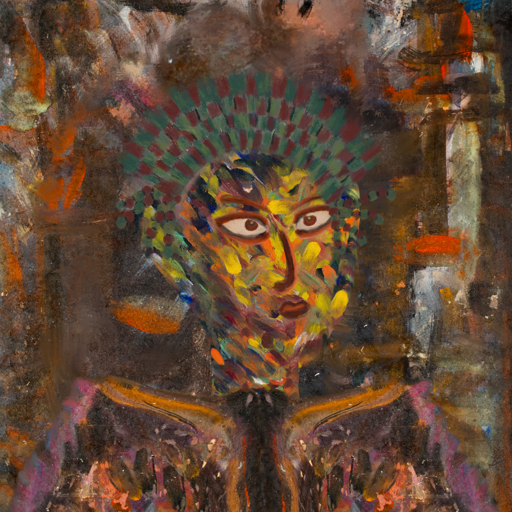
Background: GypsyQueen, Head And Neck Side: An_Impression, Face Side: Roy_Bahadur, Bust: Gypsy_Queen, Hair Side: Blank, Head Accessory: After_Raid_Crown, Second Necklace: Blank, Necklace: Blank, Baby: Blank